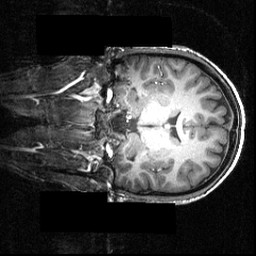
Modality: T1w
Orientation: coronal
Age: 21
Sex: male
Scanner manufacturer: siemens
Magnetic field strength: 3.951 T
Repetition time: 1.5 s
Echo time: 0.00335 s